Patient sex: M
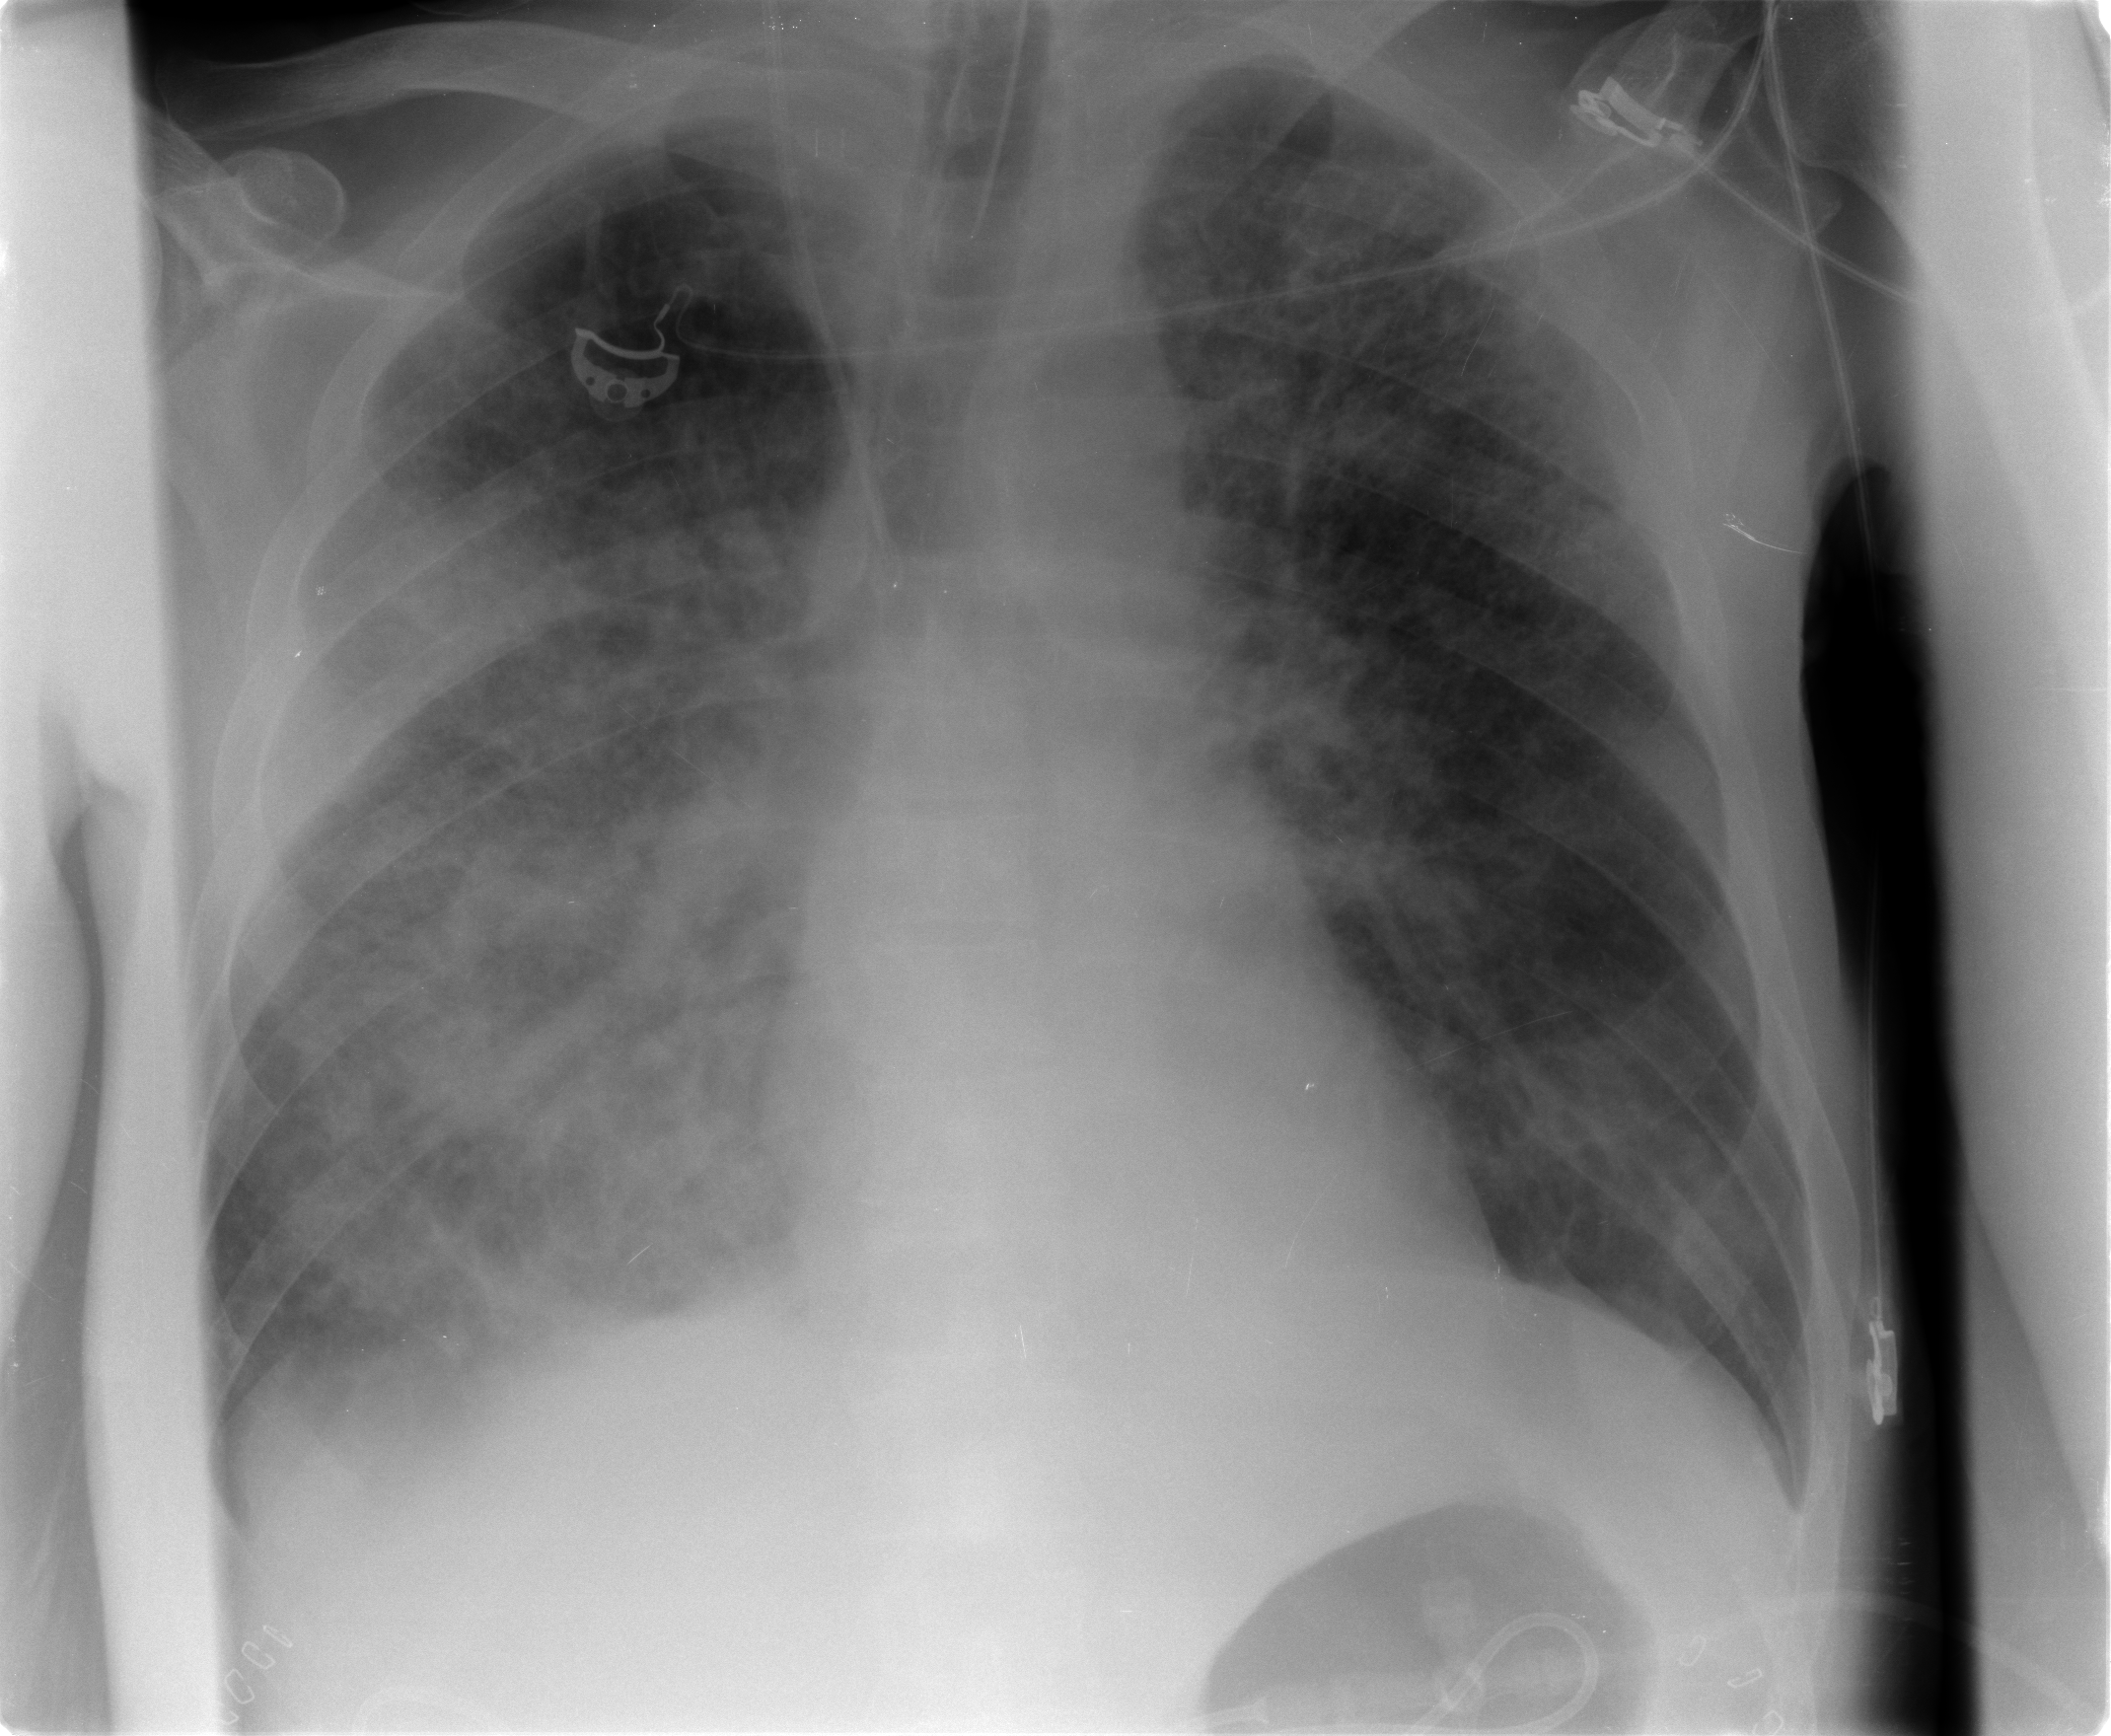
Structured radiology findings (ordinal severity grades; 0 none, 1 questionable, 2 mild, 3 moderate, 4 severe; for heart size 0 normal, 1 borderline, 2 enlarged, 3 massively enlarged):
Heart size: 0
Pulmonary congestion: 3
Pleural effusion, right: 2
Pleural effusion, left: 0
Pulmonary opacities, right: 3
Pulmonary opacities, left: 3
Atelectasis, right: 3
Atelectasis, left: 3